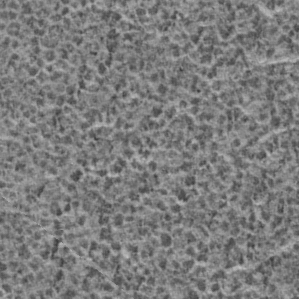
Label: frost